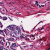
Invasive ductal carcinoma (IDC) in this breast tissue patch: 0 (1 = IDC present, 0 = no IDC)